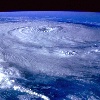
Label: cloud